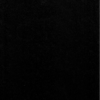
Label: dusty